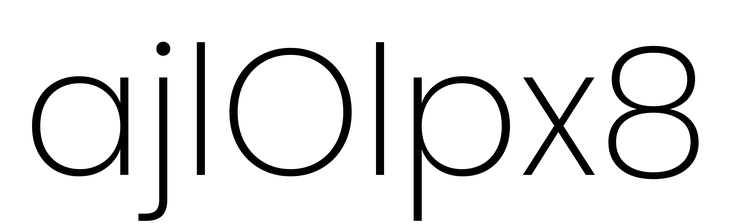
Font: Poppins-ExtraLight